Field crop: maize
Growth stage: 2
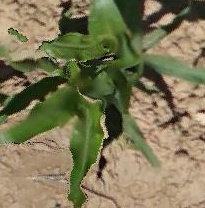
Species: maize